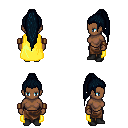
a pixel art fantasy rpg character, female body template, human, dark skin, yellow cape, robe skirt, raven extra-long topknot hairstyle, leather bracers, black shoes, four views (front, back, left, right), 2x2 character sprite sheet, small pixel art, hard edges, no anti-aliasing